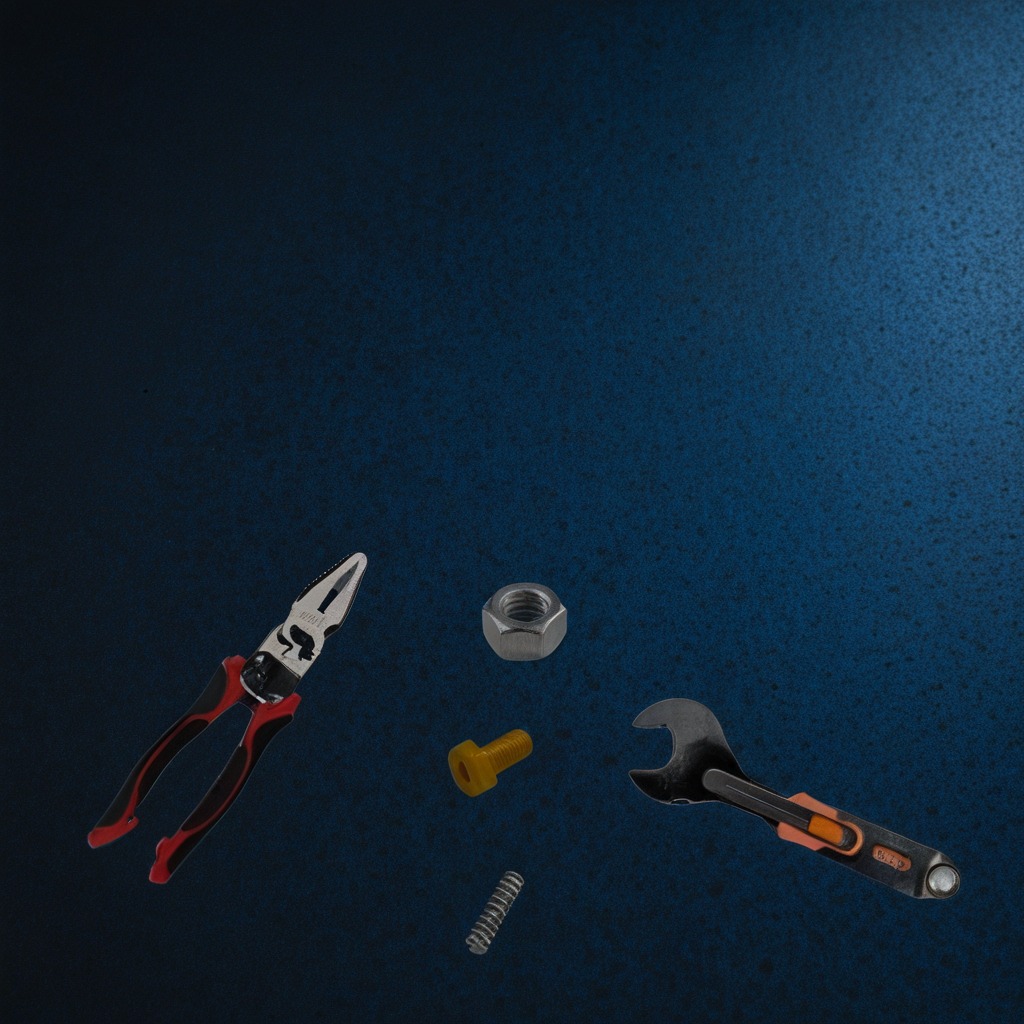
A metal machine screw, pliers, a coiled metal spring, a metal nut, and a wrench are lying on the granite tabletop.